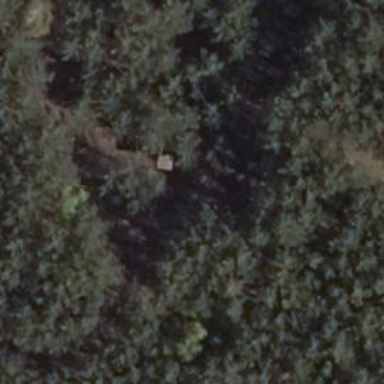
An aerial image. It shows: Hunting stand.